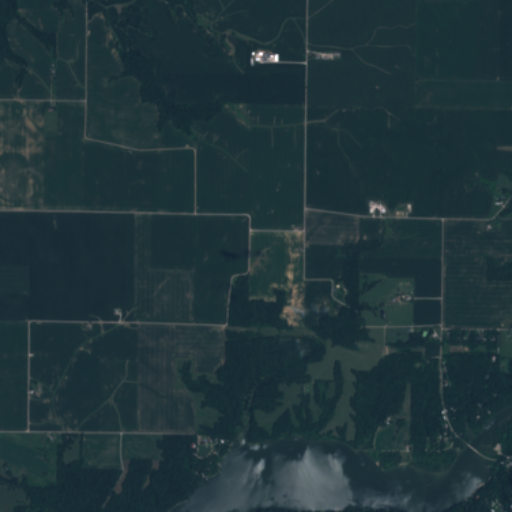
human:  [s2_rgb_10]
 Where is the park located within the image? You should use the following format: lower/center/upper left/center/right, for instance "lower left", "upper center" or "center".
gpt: The park is located in the lower right of the image.
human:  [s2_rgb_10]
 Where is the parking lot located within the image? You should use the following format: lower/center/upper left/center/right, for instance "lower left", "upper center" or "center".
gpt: The parking lot is located in the lower right of the image.
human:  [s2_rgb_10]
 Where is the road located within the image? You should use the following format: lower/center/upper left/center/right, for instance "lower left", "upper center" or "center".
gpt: There is no road in the image.